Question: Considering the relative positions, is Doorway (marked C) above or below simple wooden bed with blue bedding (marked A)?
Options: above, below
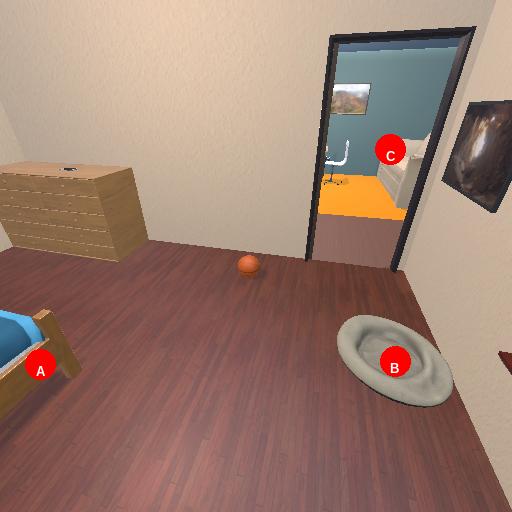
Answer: above